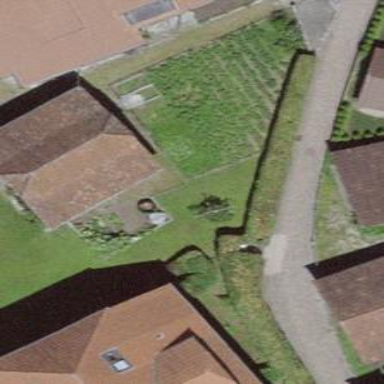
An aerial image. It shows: Rural barn.